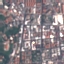
Label: Residential